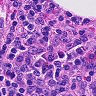
Metastatic tissue present: no